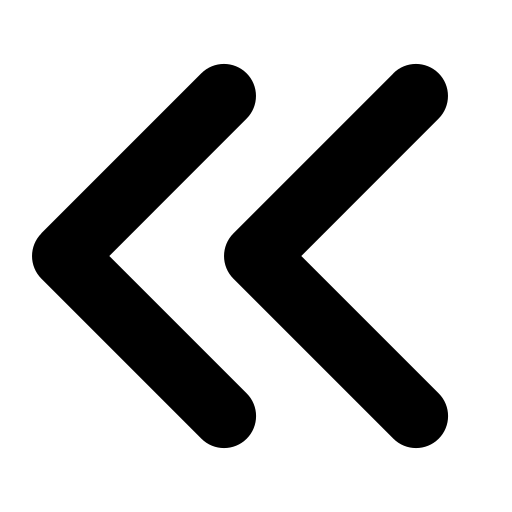
Tags: icon, FontAwesome, fa-icon, solid, angles, left